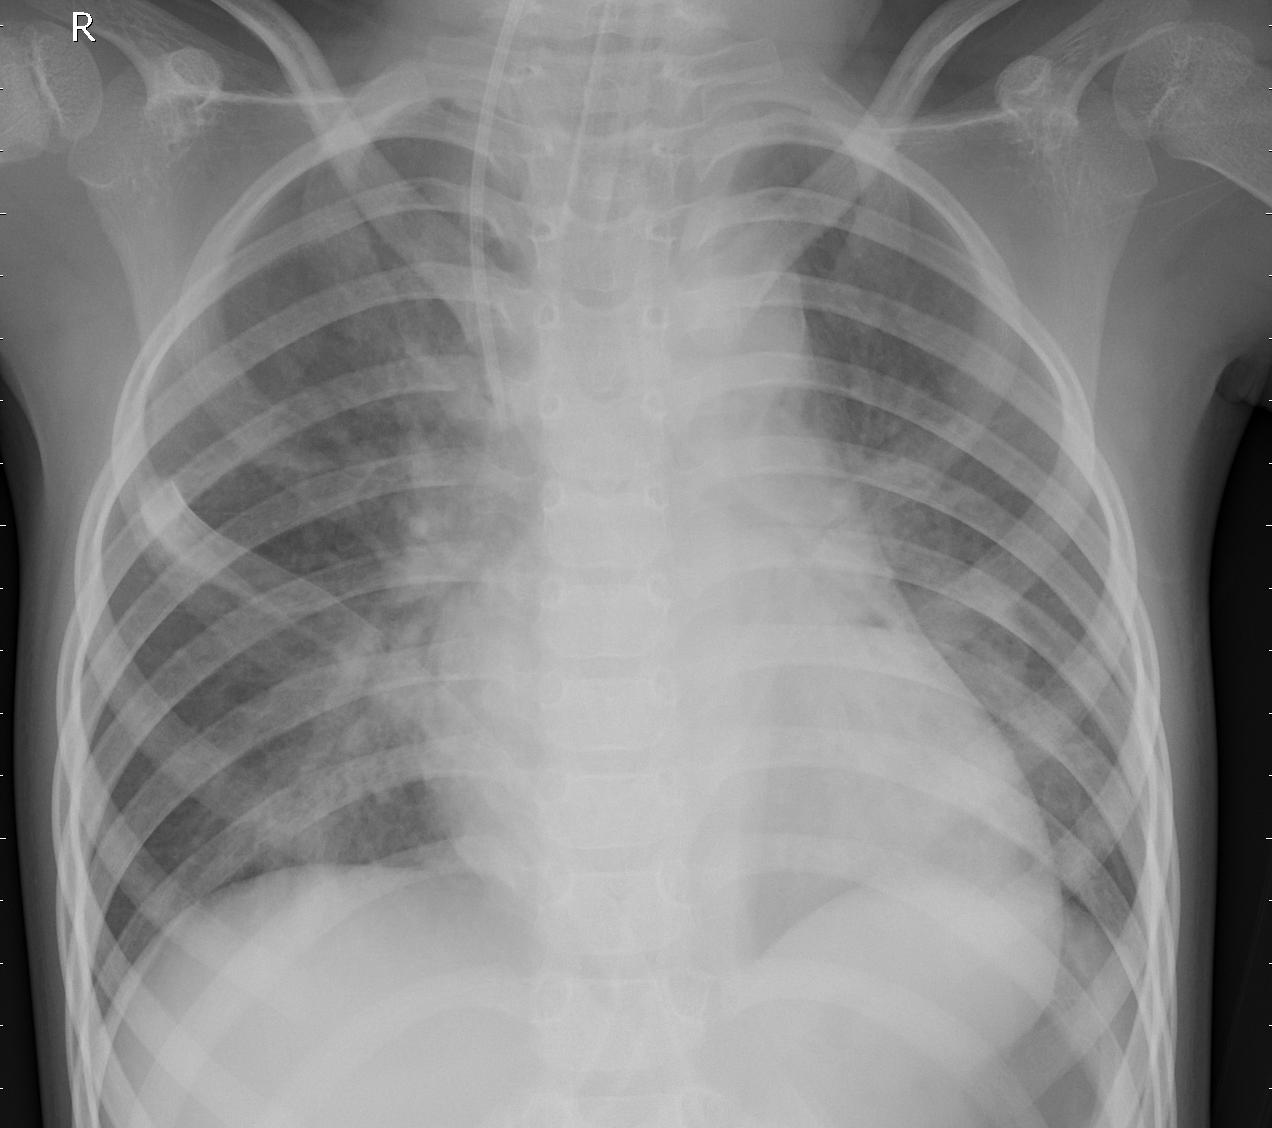
Diagnosis: PNEUMONIA